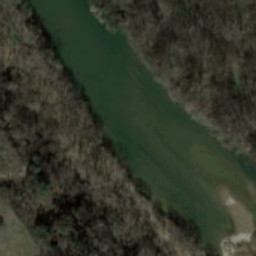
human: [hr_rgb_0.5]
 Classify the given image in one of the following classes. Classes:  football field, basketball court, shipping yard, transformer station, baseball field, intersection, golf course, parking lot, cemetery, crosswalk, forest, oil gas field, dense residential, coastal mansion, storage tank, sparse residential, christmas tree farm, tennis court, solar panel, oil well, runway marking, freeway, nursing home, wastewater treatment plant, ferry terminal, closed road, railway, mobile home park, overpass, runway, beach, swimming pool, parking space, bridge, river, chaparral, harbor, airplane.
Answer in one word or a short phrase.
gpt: river